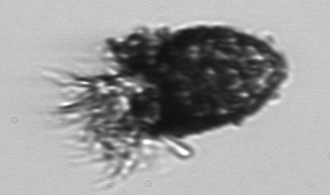
Label: Stenosemella_pacifica